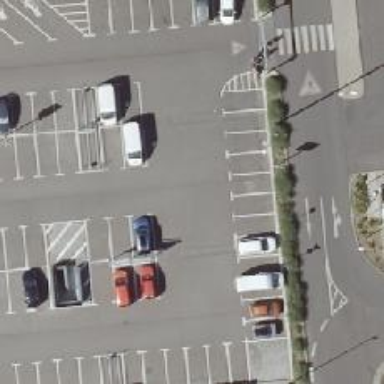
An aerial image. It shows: Asphalt parking aisle along service road.